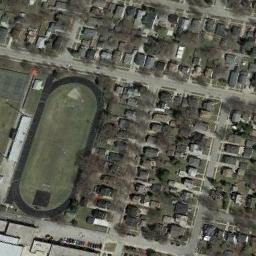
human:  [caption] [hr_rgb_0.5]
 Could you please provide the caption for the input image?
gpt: There are many trees near the ground track field .

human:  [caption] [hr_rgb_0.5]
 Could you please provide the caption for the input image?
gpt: The ground track field is surrounded by lots of houses arranged neatly and a other sports area is next to the ground track field .

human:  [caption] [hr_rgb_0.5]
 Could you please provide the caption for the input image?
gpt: Next to the track are houses .

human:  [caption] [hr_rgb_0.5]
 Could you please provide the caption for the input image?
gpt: The track and field are built on the lawn, Next to the residential area .

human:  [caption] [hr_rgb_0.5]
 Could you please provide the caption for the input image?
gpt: There are many black buildings and brown trees beside the ground track field .